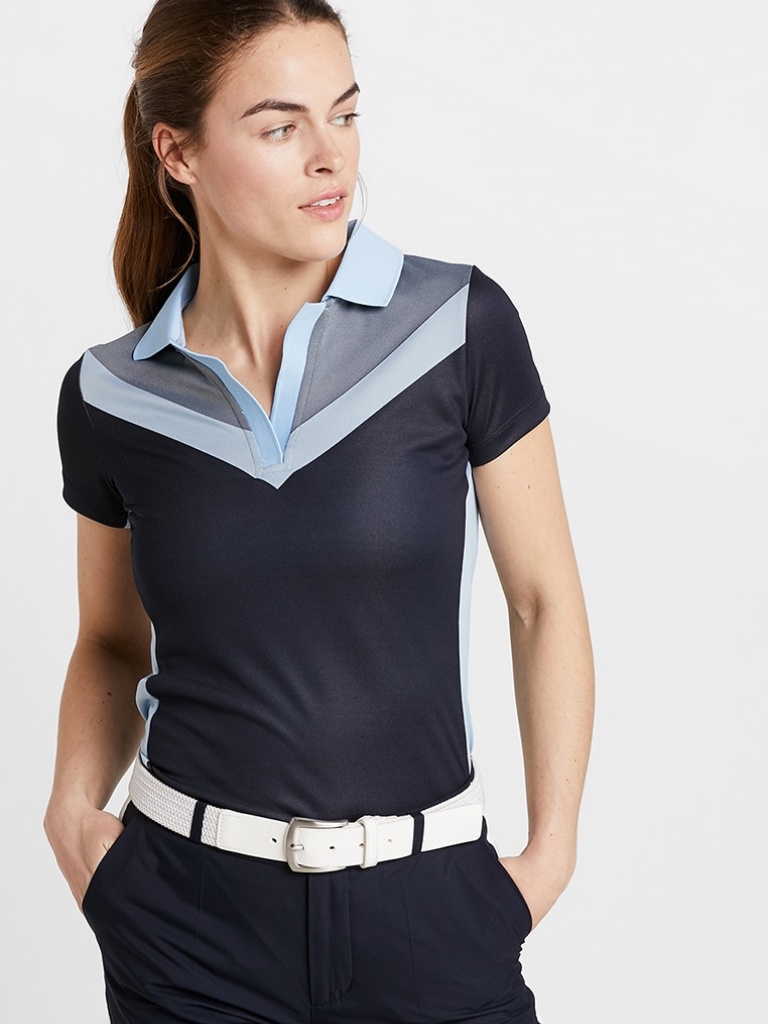
cotton tight short sleeve hip length Fully Tucked in collared polo